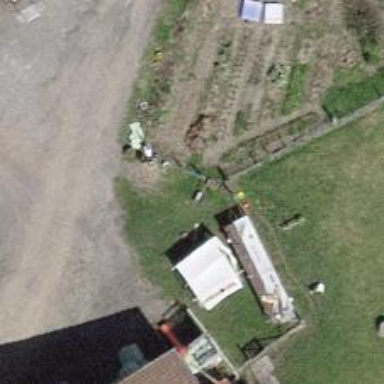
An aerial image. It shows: Farm.